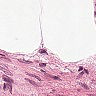
Metastatic tissue present: no